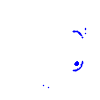
Particle: kaon